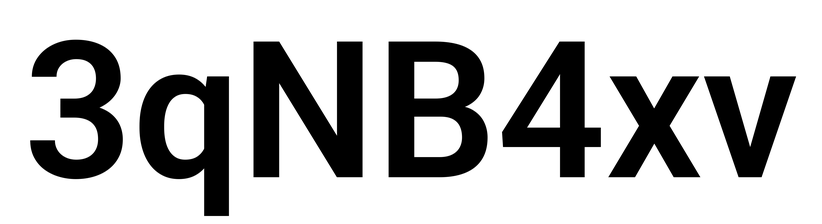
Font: Roboto_SemiBold